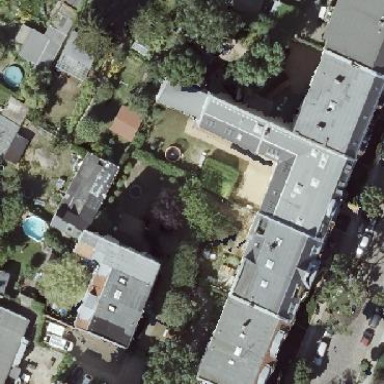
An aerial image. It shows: Unique apartment building with double saltbox roof shape.